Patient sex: F
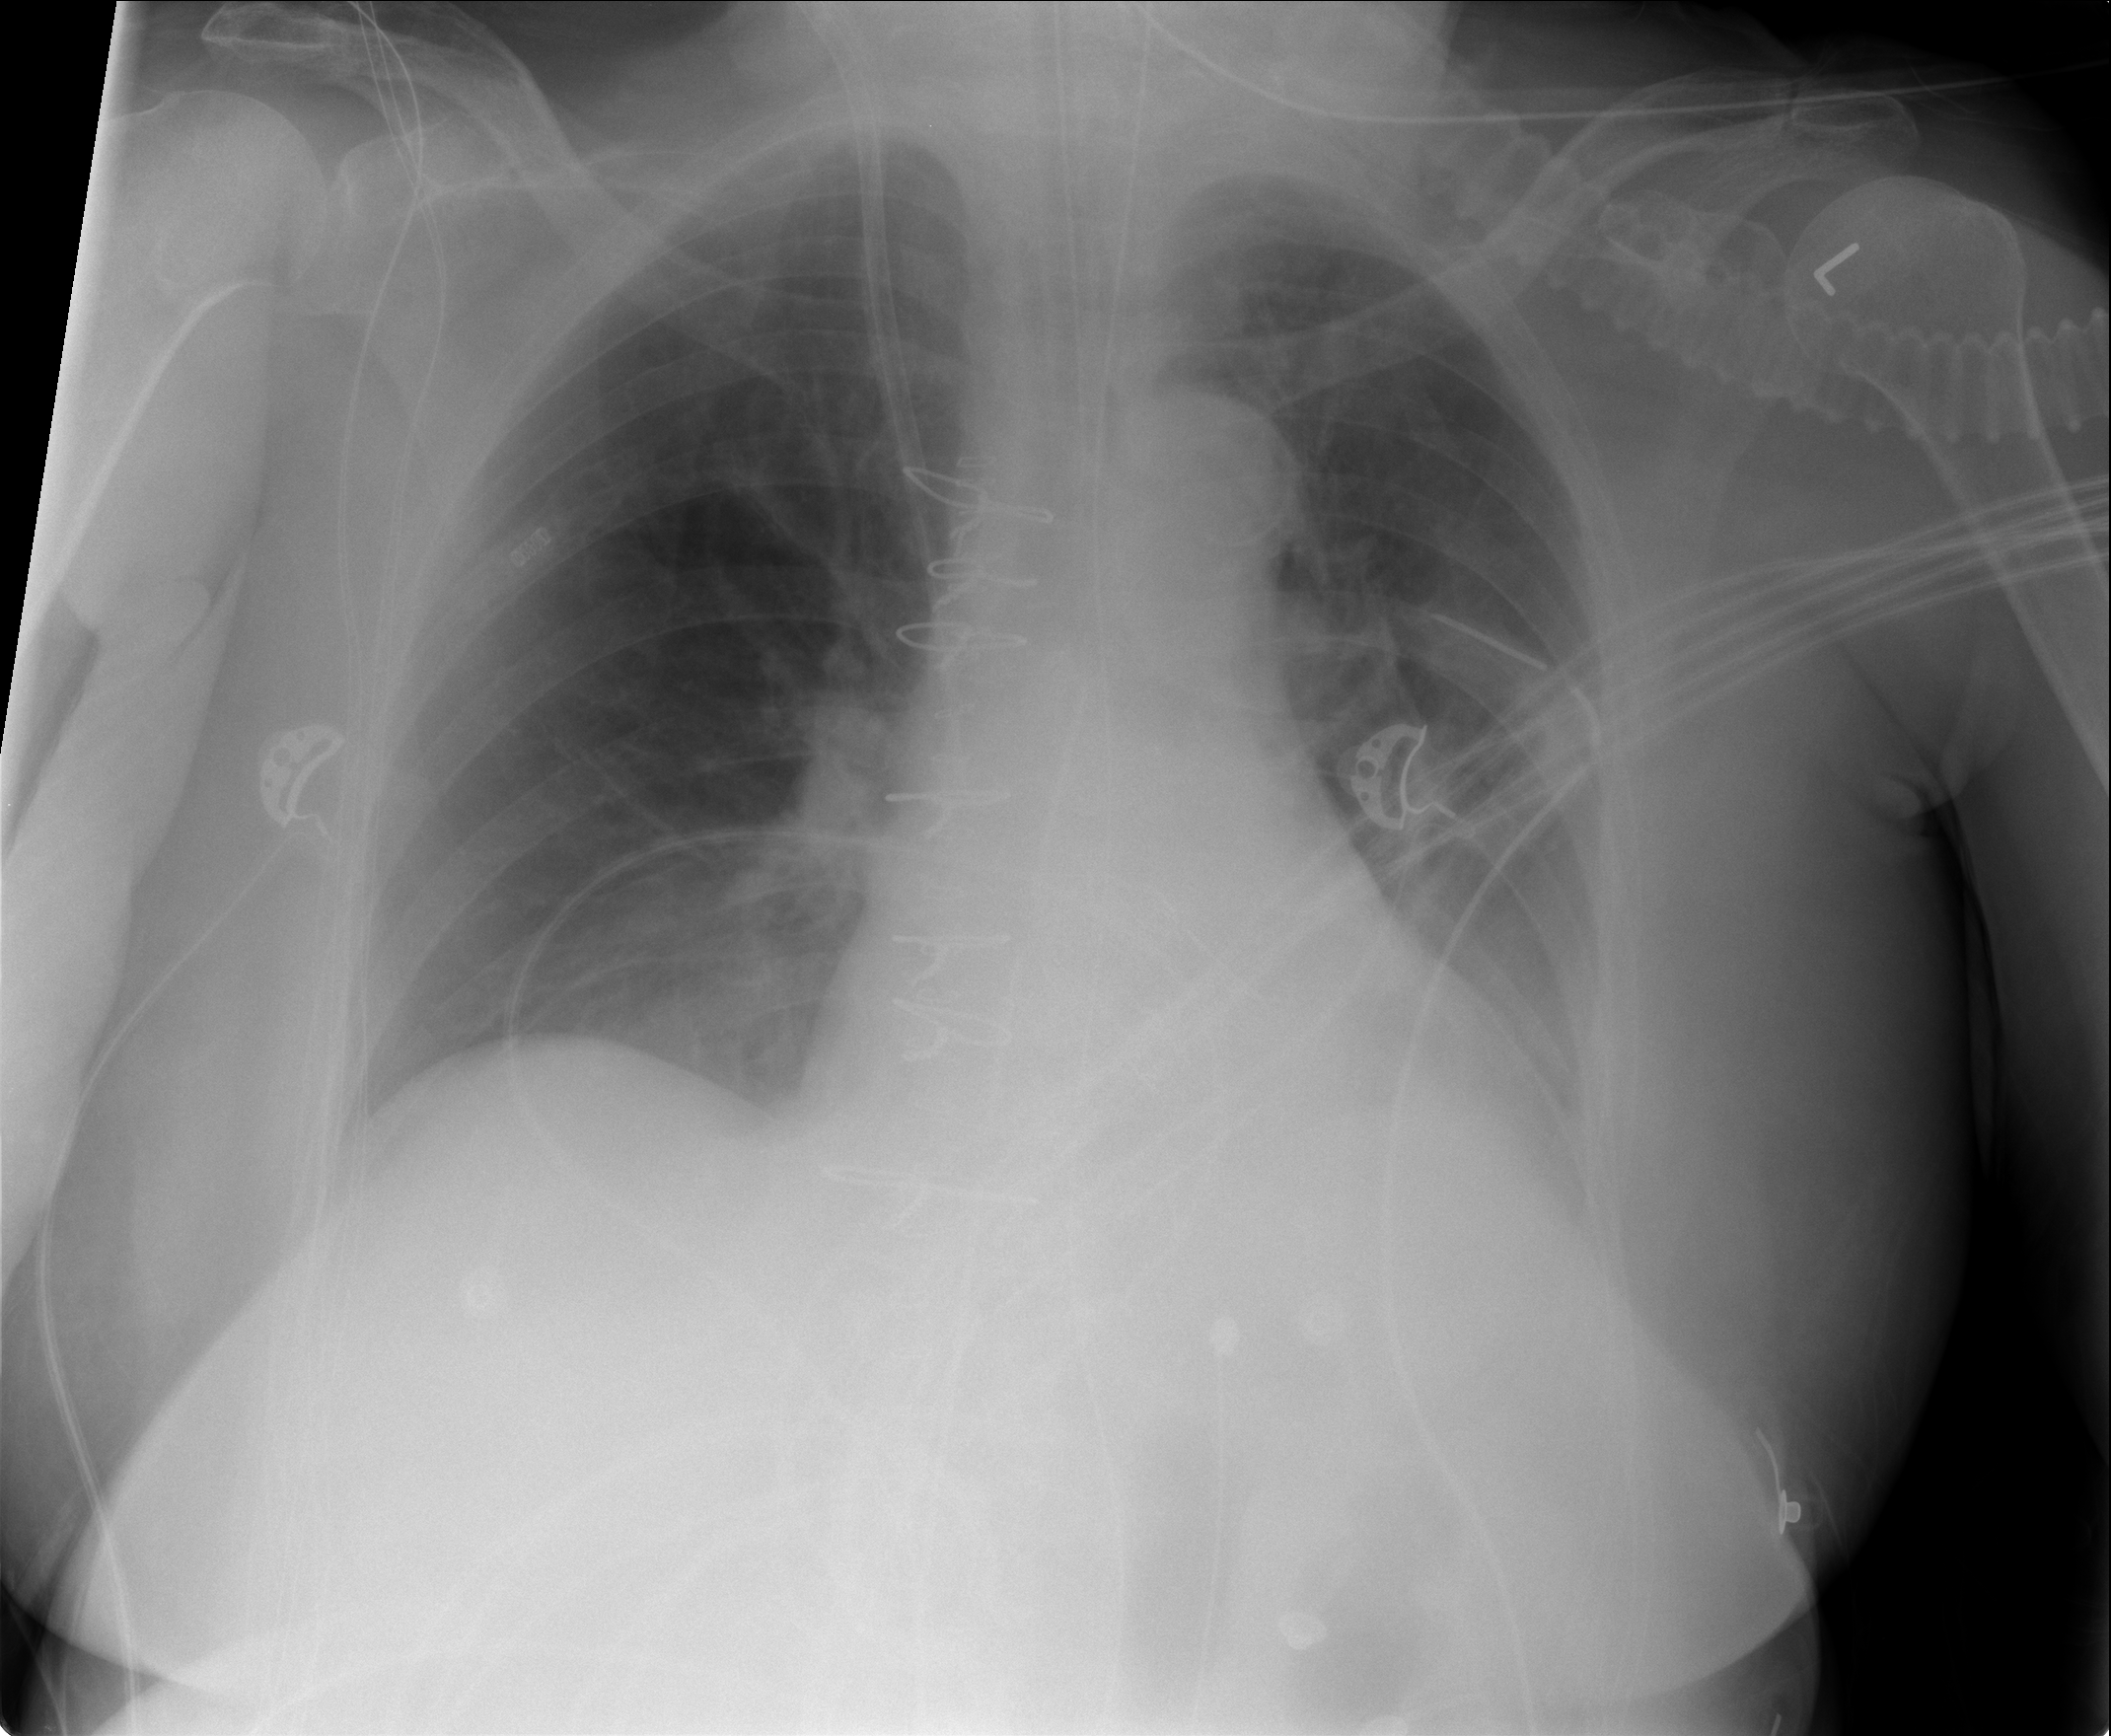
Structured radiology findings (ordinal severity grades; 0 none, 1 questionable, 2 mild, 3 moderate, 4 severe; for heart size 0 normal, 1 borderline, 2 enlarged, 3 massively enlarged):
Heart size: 1
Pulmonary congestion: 0
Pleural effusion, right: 0
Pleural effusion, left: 2
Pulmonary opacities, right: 0
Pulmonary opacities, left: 0
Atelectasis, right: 0
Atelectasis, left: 2